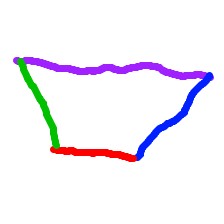
Shape: trapezoid